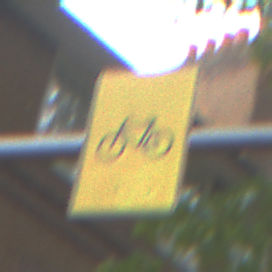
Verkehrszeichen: RadverkehrOhnePfeilsymbol
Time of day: MorningAfternoon
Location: Outdoor (Urban)
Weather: Overcast
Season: NotSpecified
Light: Natural